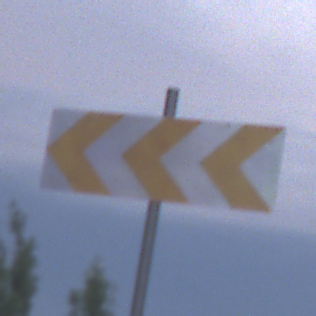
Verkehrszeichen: RichtungstafelnInKurvenGrossRechts
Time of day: SunriseSunset
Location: Outdoor (Urban)
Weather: PartlyCloudy
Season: NotSpecified
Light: Natural